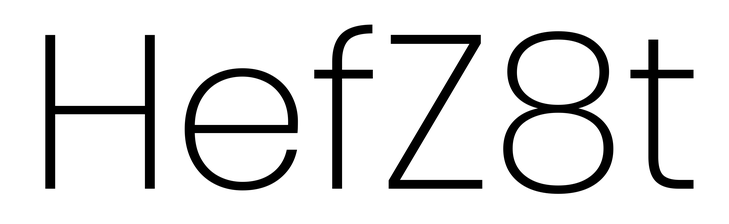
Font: Poppins-ExtraLight